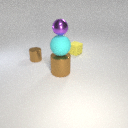
large brown metal cylinder below small purple metal sphere